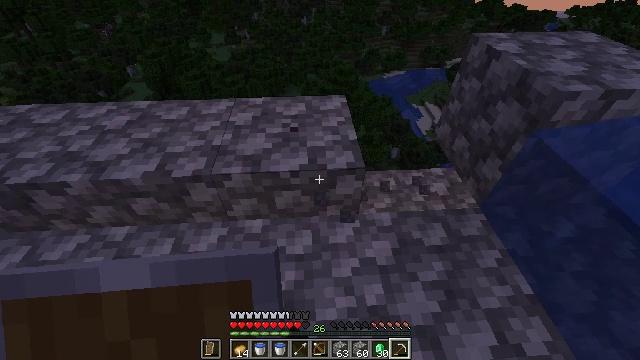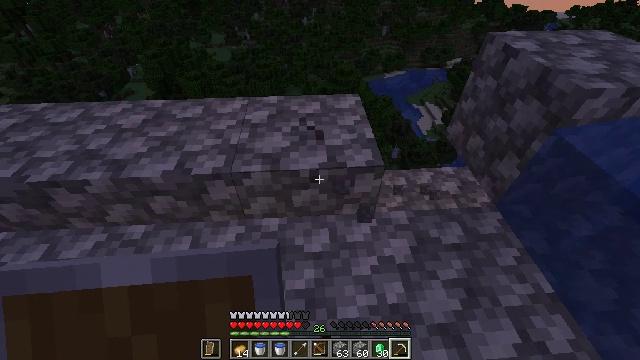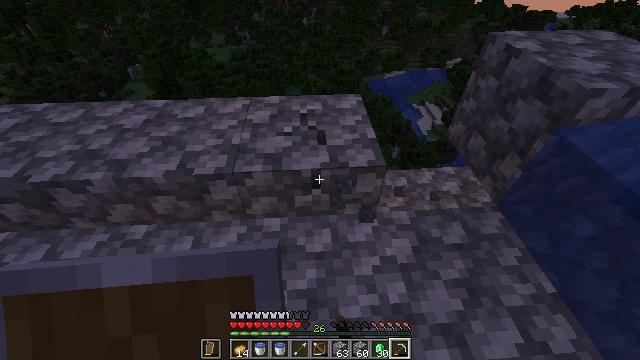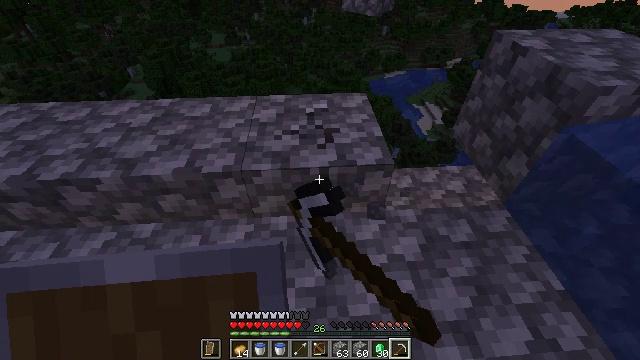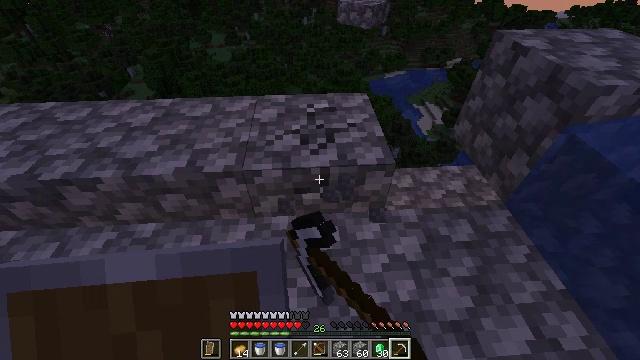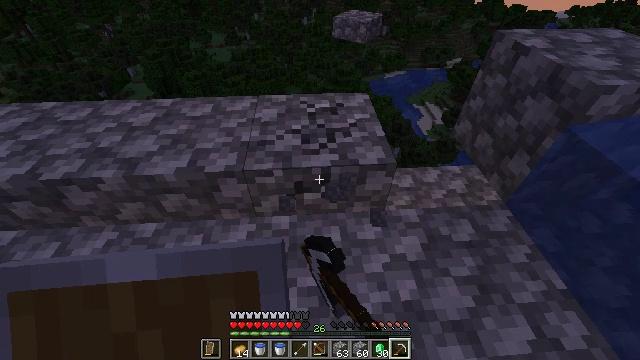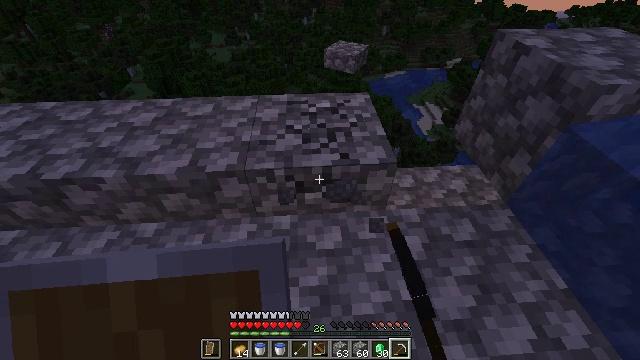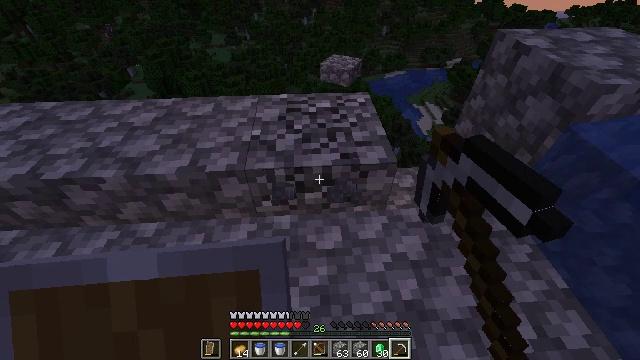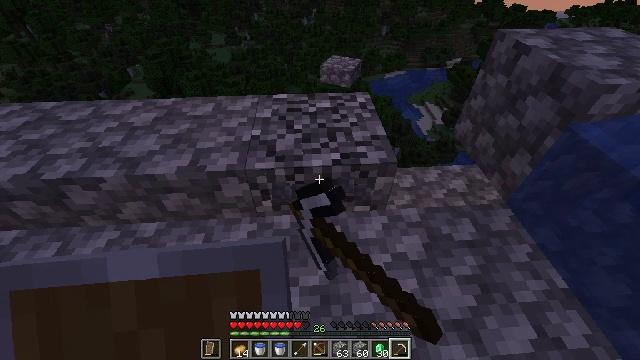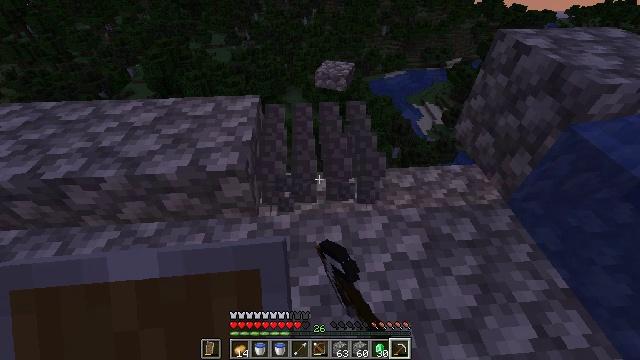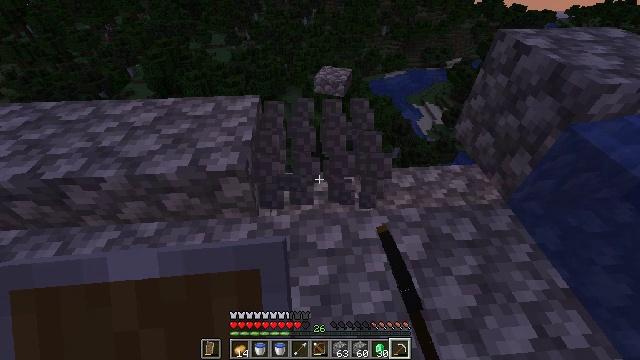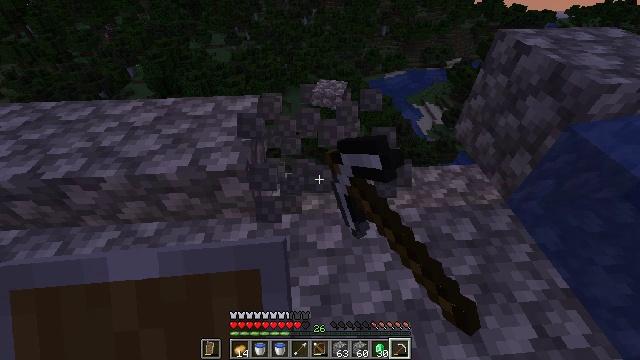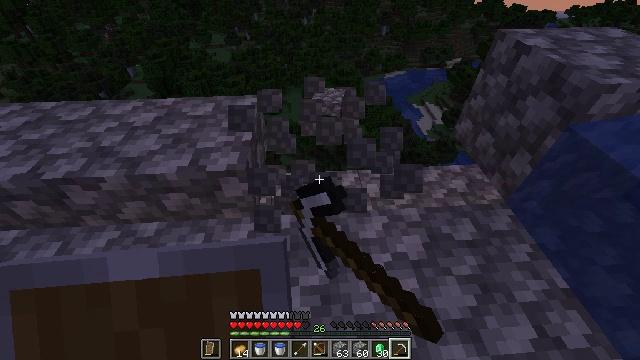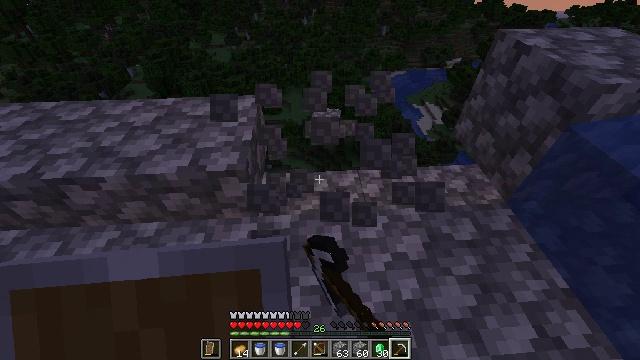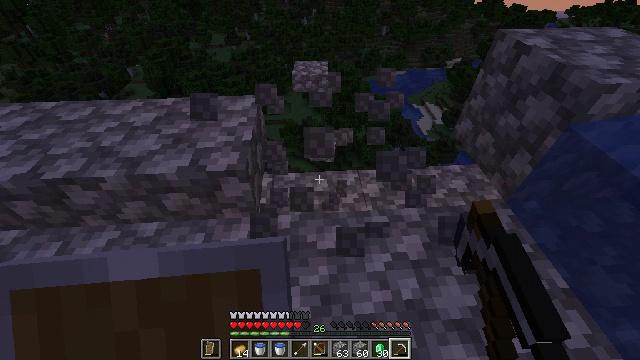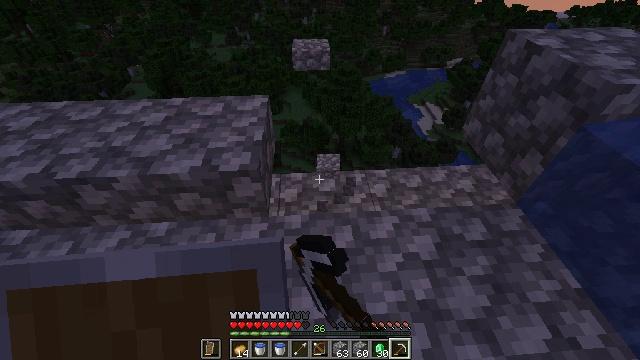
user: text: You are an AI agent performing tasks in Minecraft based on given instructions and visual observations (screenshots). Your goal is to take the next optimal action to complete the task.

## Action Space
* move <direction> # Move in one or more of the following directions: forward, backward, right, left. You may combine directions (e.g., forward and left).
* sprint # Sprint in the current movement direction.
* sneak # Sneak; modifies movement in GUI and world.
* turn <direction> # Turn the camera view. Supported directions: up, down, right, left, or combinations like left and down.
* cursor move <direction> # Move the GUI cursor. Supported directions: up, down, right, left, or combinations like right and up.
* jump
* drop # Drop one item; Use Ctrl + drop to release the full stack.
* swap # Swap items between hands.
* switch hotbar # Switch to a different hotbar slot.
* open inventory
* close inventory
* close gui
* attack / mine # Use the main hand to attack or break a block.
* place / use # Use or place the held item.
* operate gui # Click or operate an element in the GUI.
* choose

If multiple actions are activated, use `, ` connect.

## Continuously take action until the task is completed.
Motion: motion action
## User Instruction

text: Demolish the cobblestone slab for reuse.
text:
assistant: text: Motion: attack / mine
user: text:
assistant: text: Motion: attack / mine
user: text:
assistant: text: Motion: attack / mine
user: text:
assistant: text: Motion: attack / mine
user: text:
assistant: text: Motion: attack / mine
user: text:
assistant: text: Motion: attack / mine
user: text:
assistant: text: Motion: attack / mine
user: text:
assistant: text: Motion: attack / mine
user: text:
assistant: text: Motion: attack / mine
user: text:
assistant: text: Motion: attack / mine
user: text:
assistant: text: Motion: attack / mine
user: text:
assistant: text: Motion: attack / mine
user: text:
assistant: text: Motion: attack / mine
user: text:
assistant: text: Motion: attack / mine
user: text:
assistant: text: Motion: move left, attack / mine
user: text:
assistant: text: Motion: move left, attack / mine
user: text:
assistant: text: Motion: move left, attack / mine
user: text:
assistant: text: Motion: move left, attack / mine
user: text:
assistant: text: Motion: attack / mine
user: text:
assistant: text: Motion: attack / mine
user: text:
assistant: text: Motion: attack / mine
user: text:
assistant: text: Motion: attack / mine
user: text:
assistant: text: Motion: attack / mine
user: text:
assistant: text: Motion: attack / mine
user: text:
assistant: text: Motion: attack / mine
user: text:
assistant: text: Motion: attack / mine
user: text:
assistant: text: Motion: attack / mine
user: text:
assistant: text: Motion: attack / mine
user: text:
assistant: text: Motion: attack / mine
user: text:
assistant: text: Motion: move forward, attack / mine